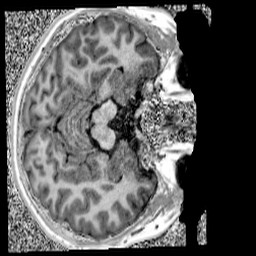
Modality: UNIT1
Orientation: axial
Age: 13
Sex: male
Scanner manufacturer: siemens
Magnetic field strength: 3 T
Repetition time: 4 s
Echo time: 0.00299 s